【题型】填空题　【知识点】立体几何　【难度】hard
如图所示，在正方体 \(ABCD-A_1B_1C_1D_1\) 中，若 \(E\) 是 \(D_1C_1\) 的中点，则异面直线 \(A_1C_1\) 与 \(DE\) 所成角的大小为 \(\underline{\quad\quad}\).（结果用反三角函数表示）

\vspace{1em}
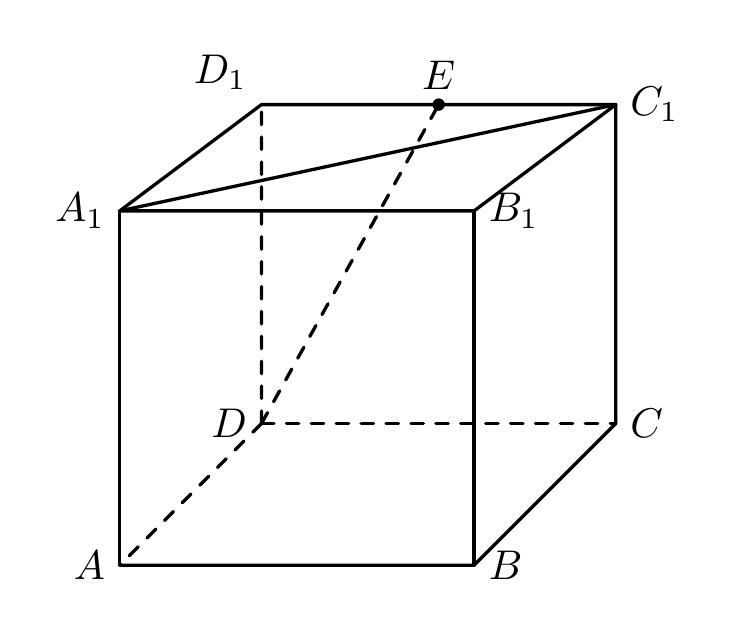
【解答】

\textbf{【答案】} \(\boldsymbol{\arccos\dfrac{\sqrt{10}}{10}}\)

\vspace{1em}

\textbf{【知识点】}
求异面直线所成的角、空间向量数量积的应用

\vspace{1em}

\textbf{【分析】}
可以利用空间向量，将 \(\overrightarrow{A_1C_1}\) 和 \(\overrightarrow{DE}\) 表示出来，即 \(\overrightarrow{A_1C_1}\) 与 \(\overrightarrow{DE}\) 所成角的余弦的绝对值就是异面直线 \(A_1C_1\) 和 \(DE\) 所成角的余弦，即可得到夹角.

\vspace{1em}

\textbf{【详解】}
设：正方体 \(ABCD-A_1B_1C_1D_1\) 的棱长为 2，

则：
\[
\begin{aligned}
\overrightarrow{A_1C_1} \cdot \overrightarrow{DE} &= (\overrightarrow{D_1C_1} - \overrightarrow{D_1A_1}) \cdot \left(\overrightarrow{DD_1} + \dfrac{1}{2}\overrightarrow{D_1C_1}\right) = (\overrightarrow{DC} - \overrightarrow{DA}) \cdot \left(\overrightarrow{DD_1} + \dfrac{1}{2}\overrightarrow{DC}\right) \\
&= \overrightarrow{DC} \cdot \overrightarrow{DD_1} + \dfrac{1}{2}\overrightarrow{DC}^2 - \overrightarrow{DA} \cdot \overrightarrow{DD_1} - \dfrac{1}{2}\overrightarrow{DA} \cdot \overrightarrow{DC} \\
&= 0 + \dfrac{1}{2}|\overrightarrow{DC}|^2 - 0 - 0 = \dfrac{1}{2} \times 2^2 = 2,
\end{aligned}
\]

又 \(|\overrightarrow{A_1C_1}| = 2\sqrt{2}\)，\(E\) 为 \(D_1C_1\) 中点，\(\therefore |\overrightarrow{DE}| = \sqrt{|DD_1|^2 + |D_1E|^2} = \sqrt{2^2 + 1^2} = \sqrt{5}\)，

设异面直线 \(A_1C_1\) 与 \(DE\) 所成角的大小为 \(\theta\)，

则
\[
\cos\theta = \left|\cos<\overrightarrow{A_1C_1},\overrightarrow{DE}>\right| = \dfrac{|\overrightarrow{A_1C_1} \cdot \overrightarrow{DE}|}{|\overrightarrow{A_1C_1}| |\overrightarrow{DE}|} = \dfrac{2}{2\sqrt{2} \times \sqrt{5}} = \dfrac{\sqrt{10}}{10},
\]

即：异面直线 \(A_1C_1\) 与 \(DE\) 所成角的大小为 \(\arccos\dfrac{\sqrt{10}}{10}\).

故答案为：\(\boldsymbol{\arccos\dfrac{\sqrt{10}}{10}}\).